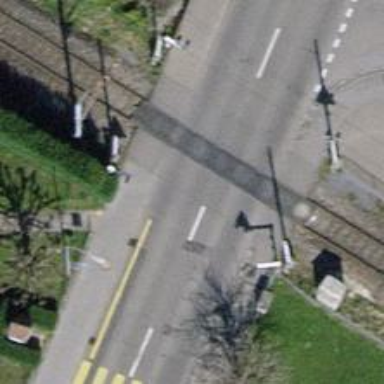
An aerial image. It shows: Railway level crossing.